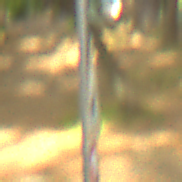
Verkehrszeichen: ReiterLinks
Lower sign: UeberholverbotKraftfahrzeuge
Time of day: MorningAfternoon
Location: Outdoor (RoadRail)
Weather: Clear
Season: NotSpecified
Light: Natural